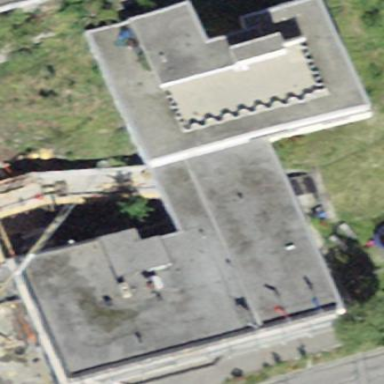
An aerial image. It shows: Hotel building.